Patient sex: M
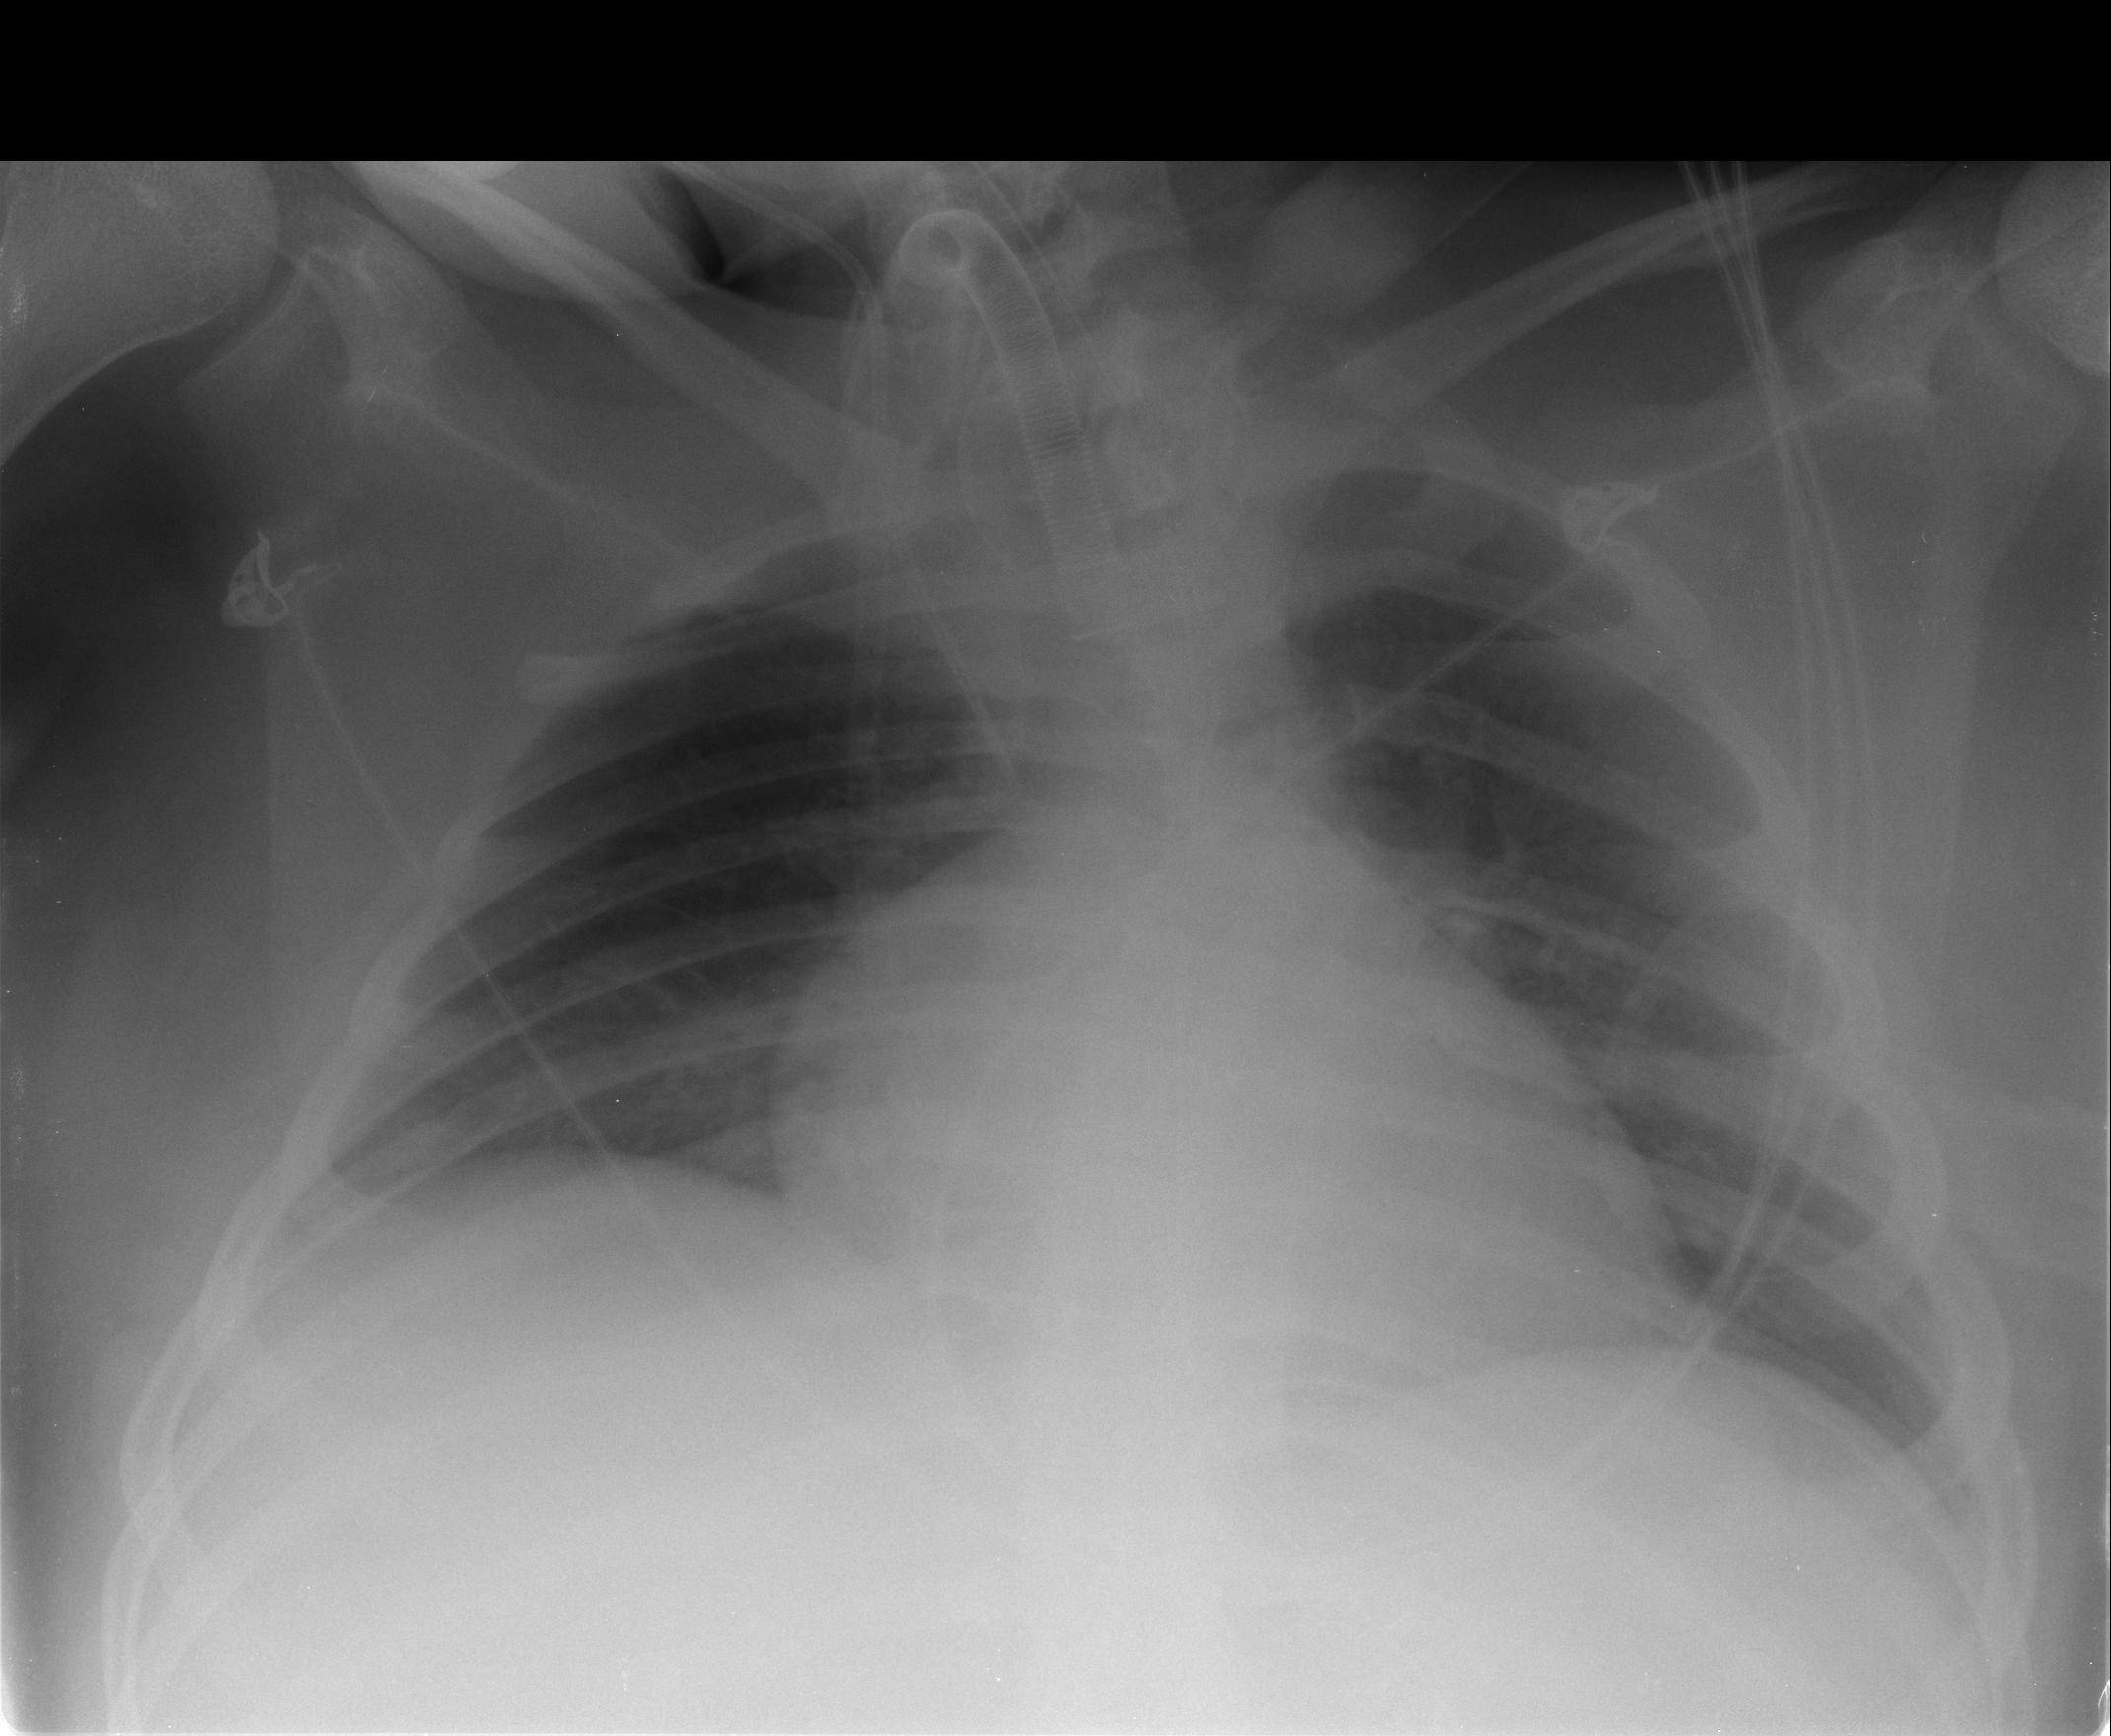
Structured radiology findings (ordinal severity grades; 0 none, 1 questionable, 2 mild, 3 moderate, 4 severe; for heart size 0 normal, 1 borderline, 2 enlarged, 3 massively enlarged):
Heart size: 1
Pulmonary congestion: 0
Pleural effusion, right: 2
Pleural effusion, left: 0
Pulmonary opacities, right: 1
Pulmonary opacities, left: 0
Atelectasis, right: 2
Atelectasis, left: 2